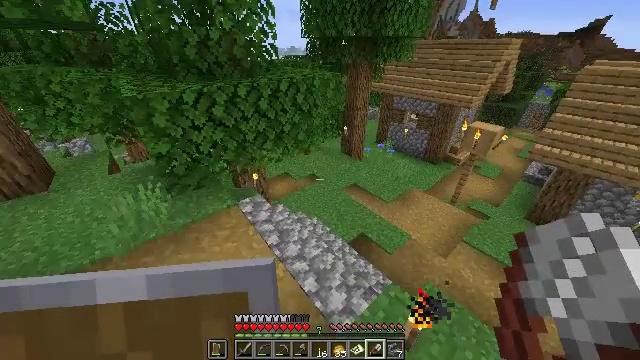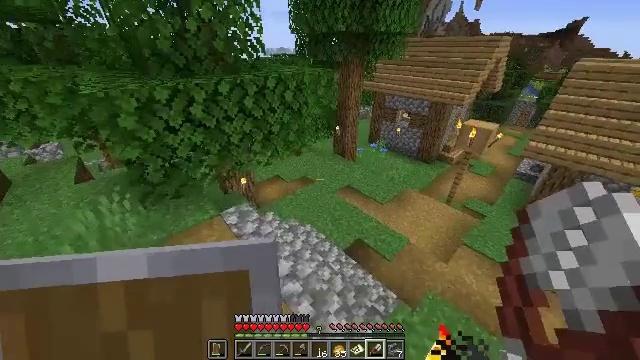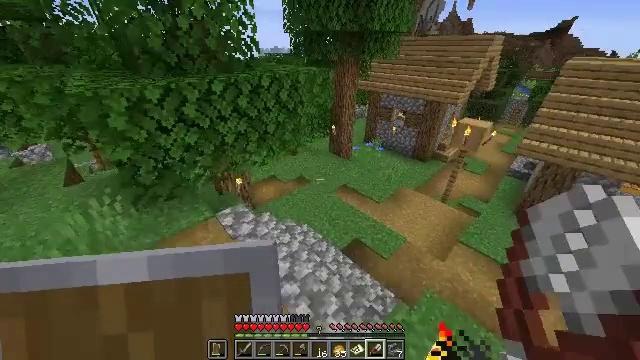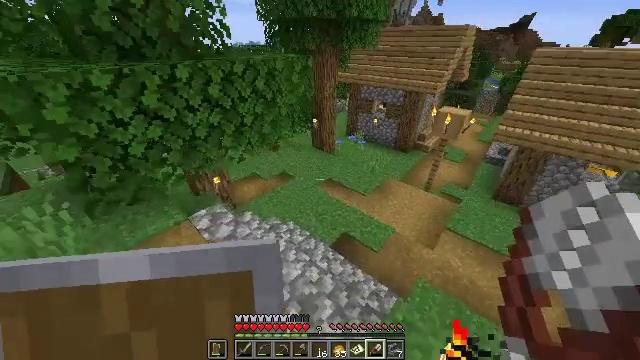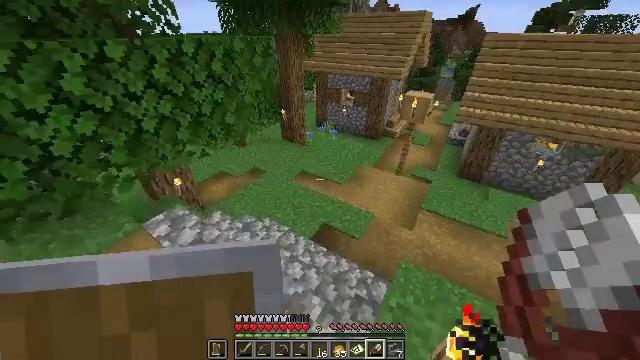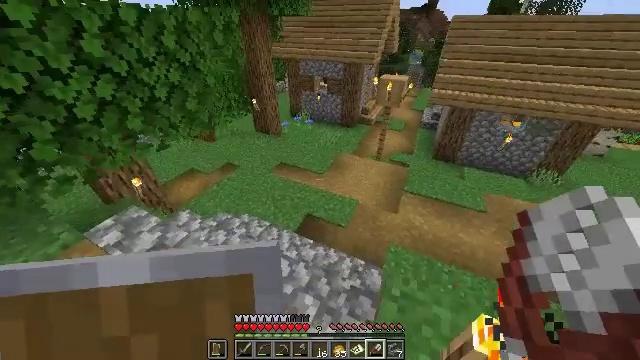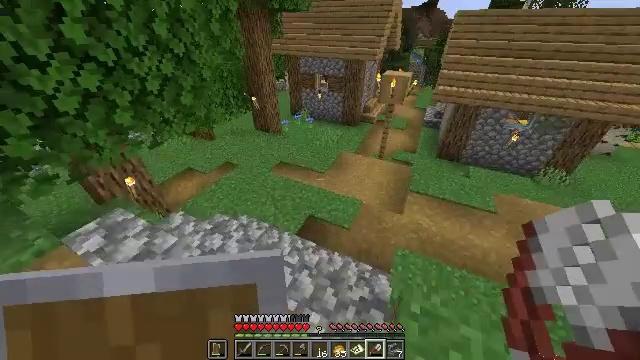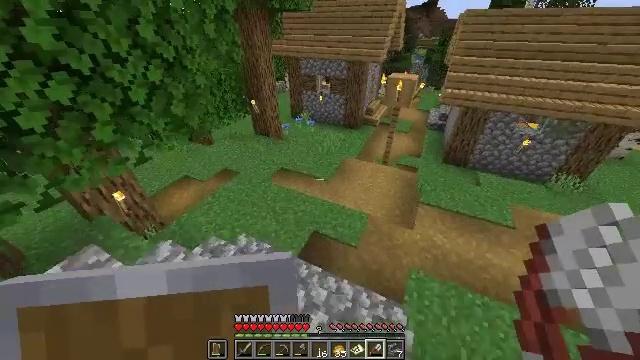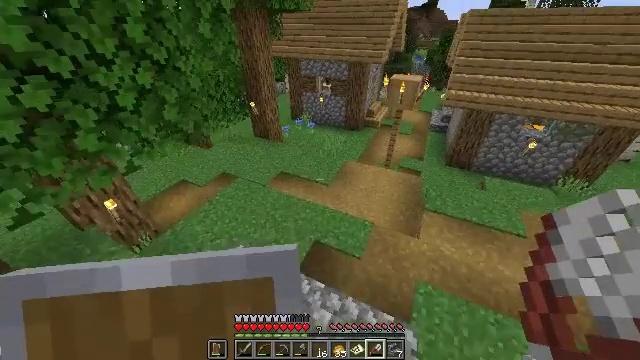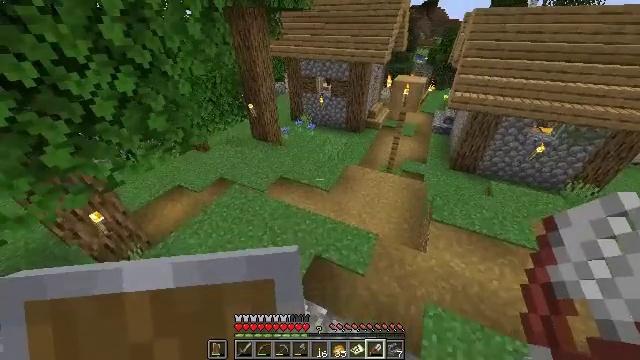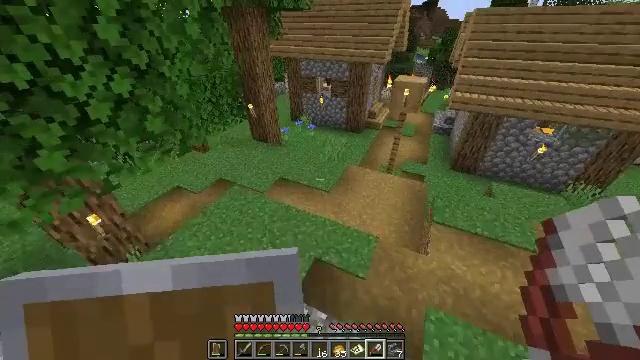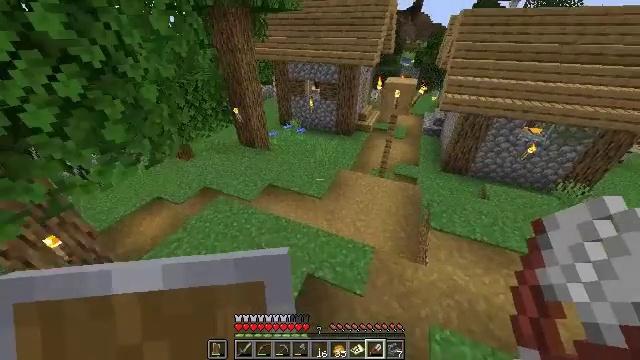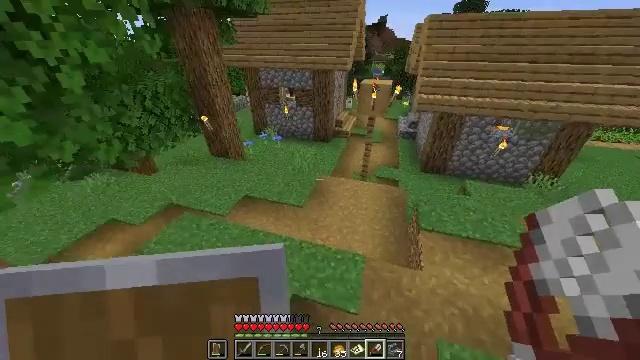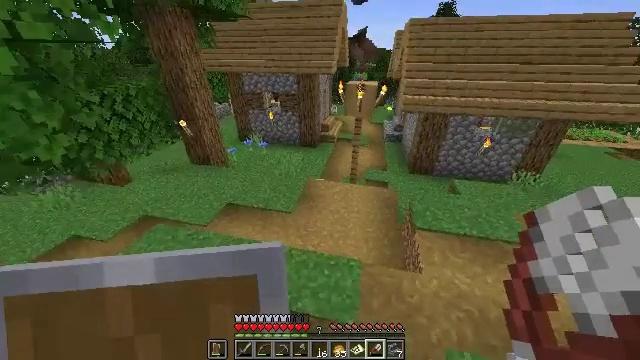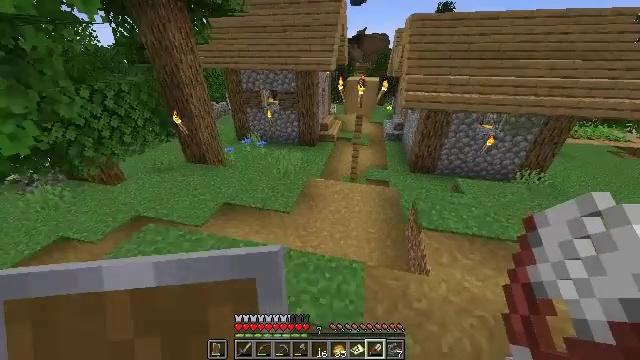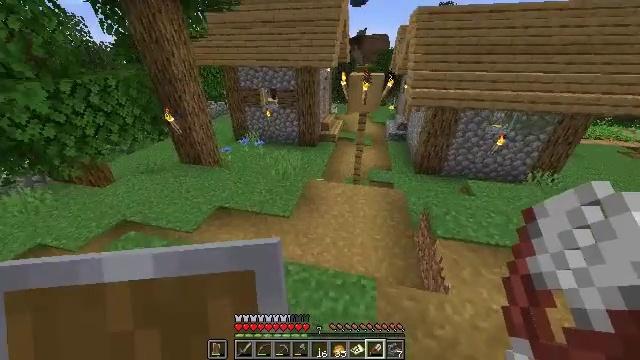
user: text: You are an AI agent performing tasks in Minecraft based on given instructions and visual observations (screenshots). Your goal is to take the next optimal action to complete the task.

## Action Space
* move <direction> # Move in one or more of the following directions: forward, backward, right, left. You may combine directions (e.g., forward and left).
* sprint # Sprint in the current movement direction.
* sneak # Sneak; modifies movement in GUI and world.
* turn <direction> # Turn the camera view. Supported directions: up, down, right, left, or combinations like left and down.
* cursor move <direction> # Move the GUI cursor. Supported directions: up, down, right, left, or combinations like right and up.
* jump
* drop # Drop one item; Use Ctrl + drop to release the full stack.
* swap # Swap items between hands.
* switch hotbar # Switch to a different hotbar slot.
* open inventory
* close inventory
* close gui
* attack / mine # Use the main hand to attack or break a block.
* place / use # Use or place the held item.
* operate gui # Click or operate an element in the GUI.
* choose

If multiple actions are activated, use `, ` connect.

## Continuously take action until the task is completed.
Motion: motion action
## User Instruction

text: Use a crafting table to craft a blue banner.
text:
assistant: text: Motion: move forward, turn right
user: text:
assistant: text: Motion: move forward, turn right
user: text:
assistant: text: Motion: move forward, turn right
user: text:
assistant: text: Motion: move forward, turn right and down
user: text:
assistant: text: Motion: move forward, turn right and down
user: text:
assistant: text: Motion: move forward
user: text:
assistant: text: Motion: move forward
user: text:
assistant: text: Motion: move forward
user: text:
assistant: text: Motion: move forward
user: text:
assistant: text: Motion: move forward
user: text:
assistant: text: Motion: move forward, turn right
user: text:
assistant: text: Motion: move forward, turn right and up
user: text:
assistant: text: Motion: move forward, turn right and up
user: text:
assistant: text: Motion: move forward
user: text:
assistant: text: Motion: move forward
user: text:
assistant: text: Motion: move forward
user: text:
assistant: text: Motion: move forward, turn right
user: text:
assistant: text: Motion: move forward, turn right
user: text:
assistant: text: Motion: move forward
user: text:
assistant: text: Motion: move forward
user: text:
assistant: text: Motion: move forward
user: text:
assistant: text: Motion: move forward
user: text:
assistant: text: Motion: move forward
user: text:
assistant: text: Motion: move forward
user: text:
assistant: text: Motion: move forward, close inventory
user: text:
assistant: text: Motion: move forward, close inventory
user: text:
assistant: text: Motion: close inventory
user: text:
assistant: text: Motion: no_op
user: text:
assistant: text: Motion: no_op
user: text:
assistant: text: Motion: no_op